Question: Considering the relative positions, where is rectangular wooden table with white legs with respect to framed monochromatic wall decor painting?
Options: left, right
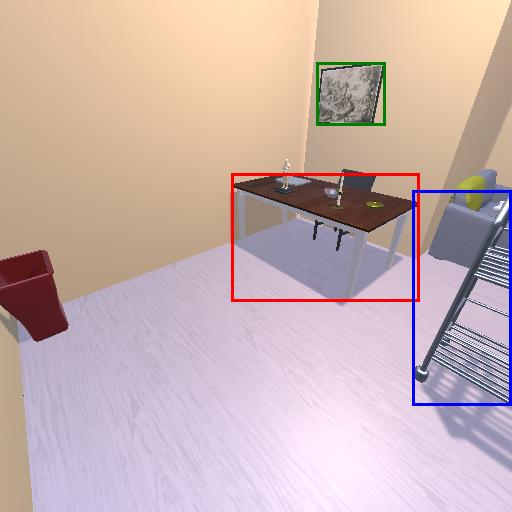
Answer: left